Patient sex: M
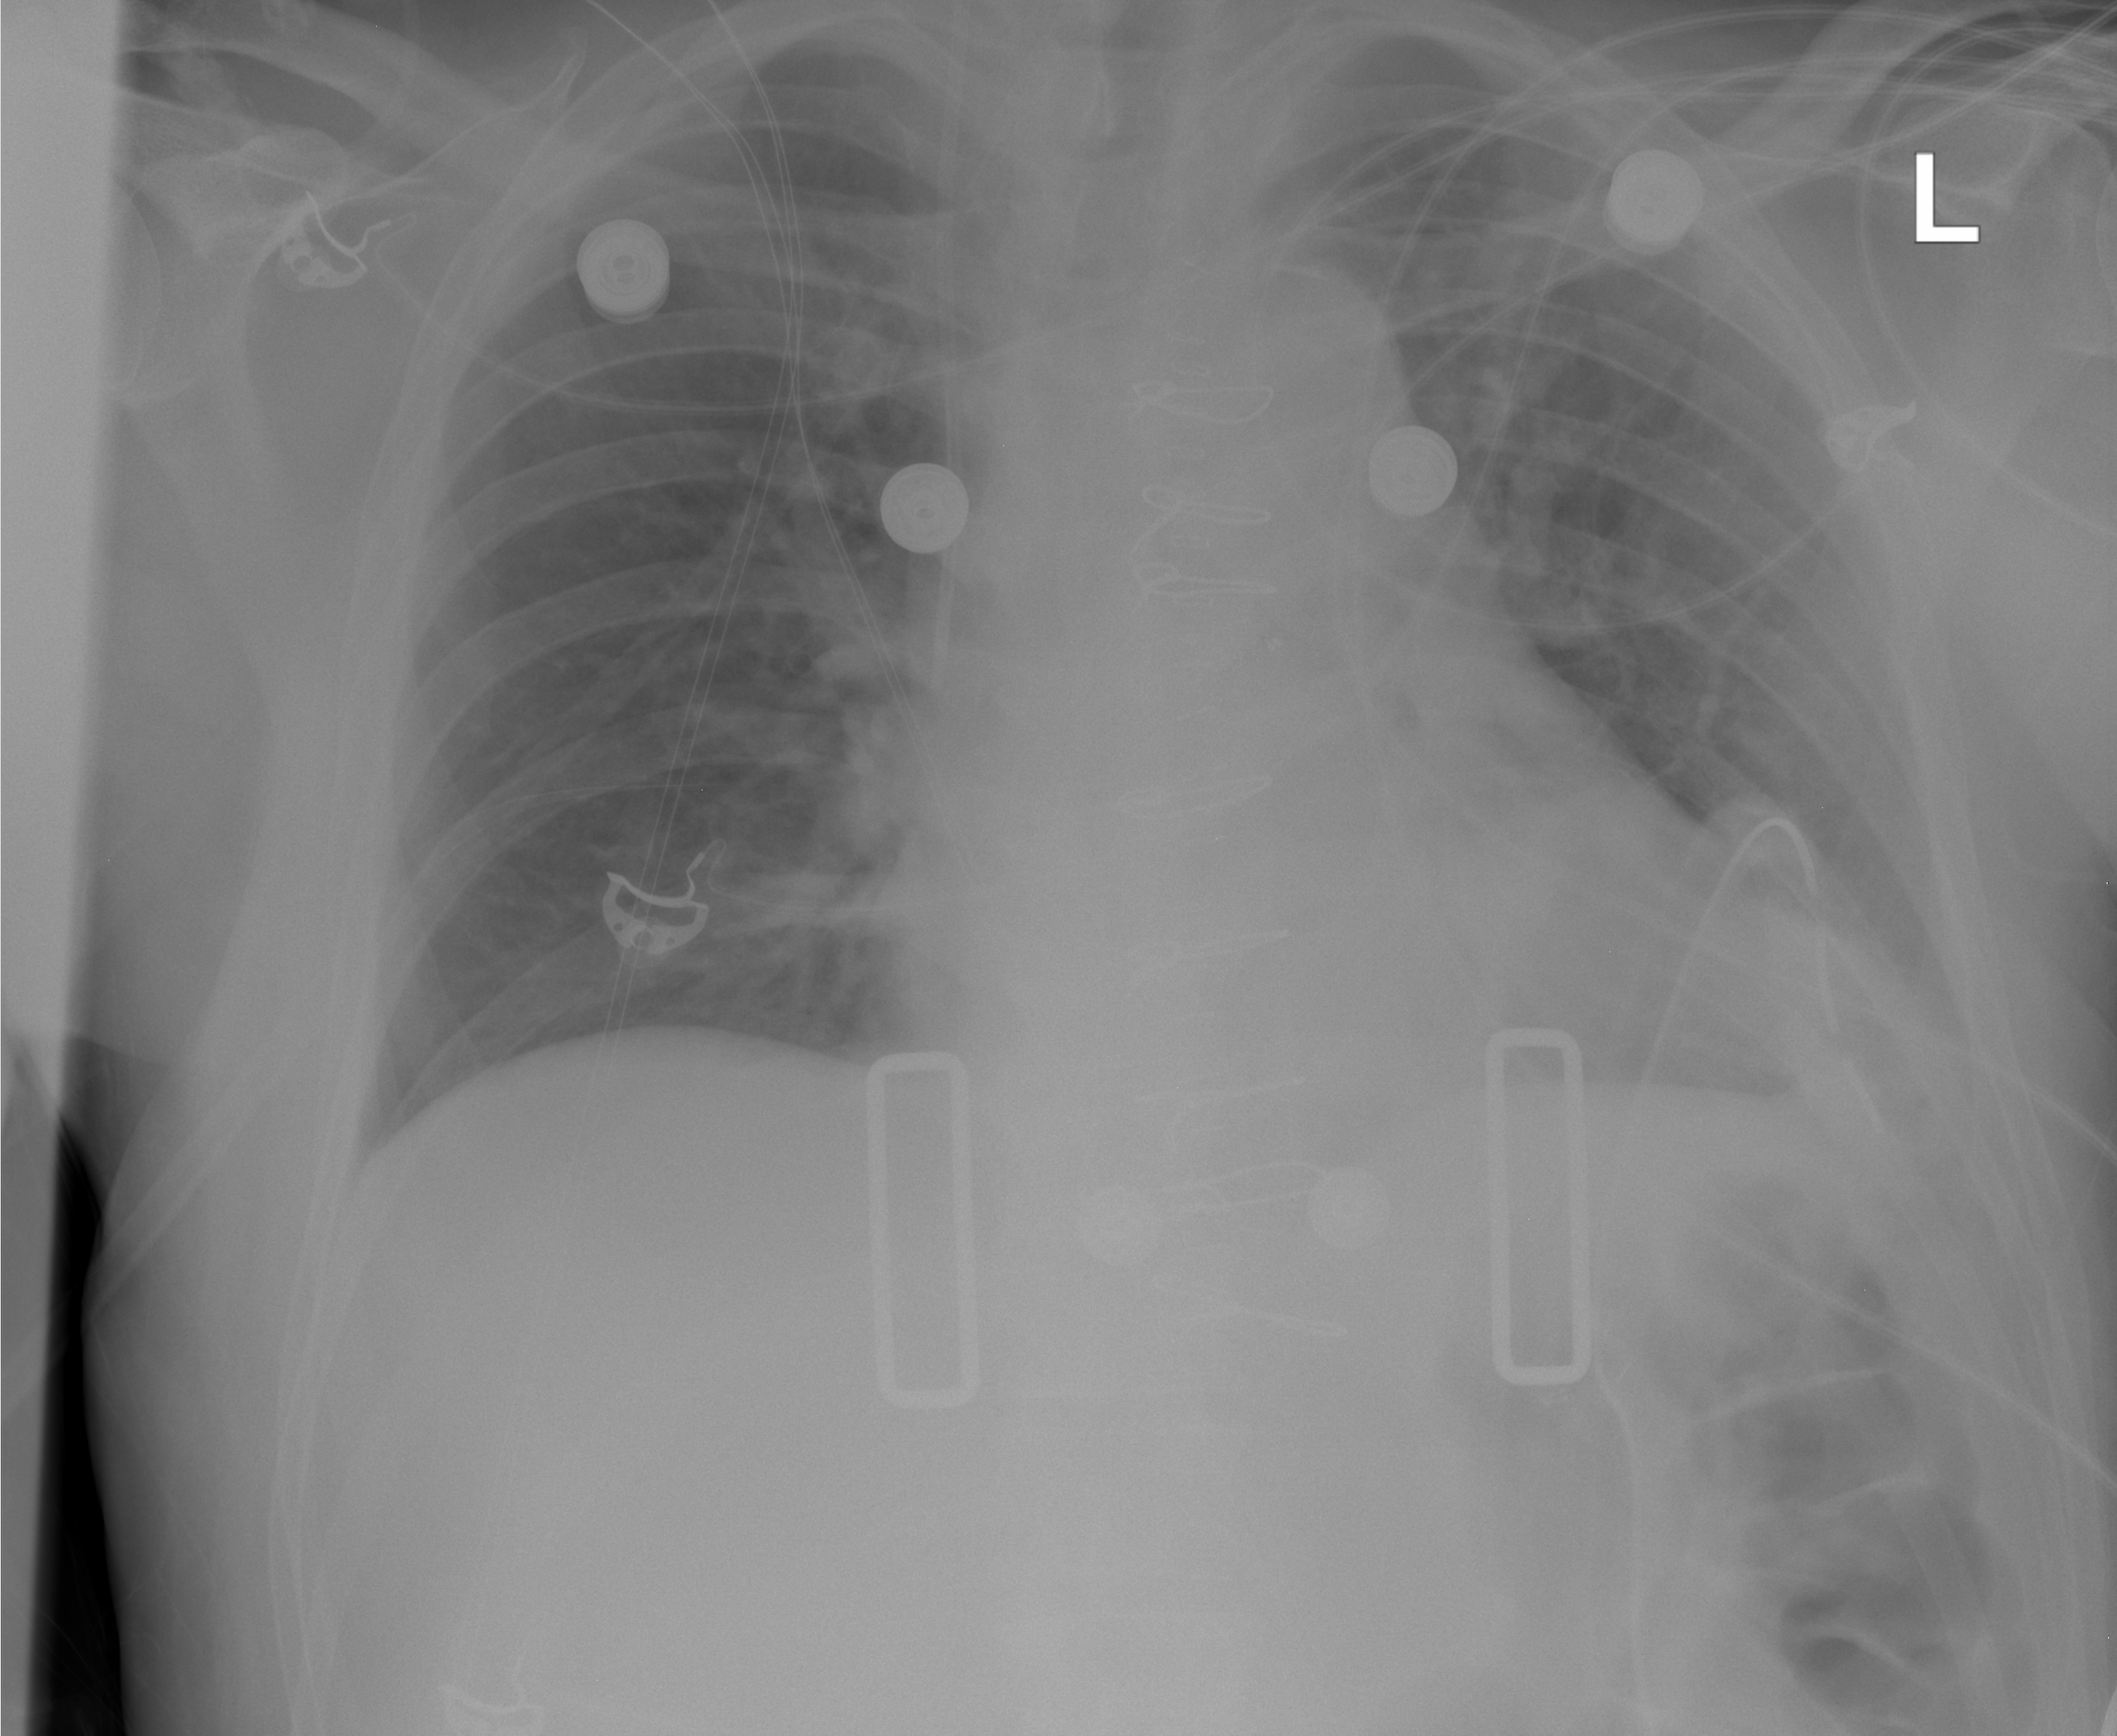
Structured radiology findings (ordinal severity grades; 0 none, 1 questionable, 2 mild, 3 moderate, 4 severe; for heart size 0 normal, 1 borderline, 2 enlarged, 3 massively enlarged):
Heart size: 2
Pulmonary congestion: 1
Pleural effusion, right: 0
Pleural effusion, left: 1
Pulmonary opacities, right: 0
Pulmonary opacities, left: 0
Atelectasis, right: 1
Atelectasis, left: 1